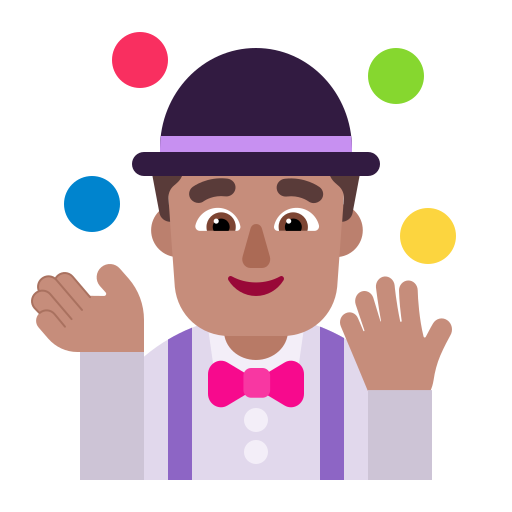
man juggling flat